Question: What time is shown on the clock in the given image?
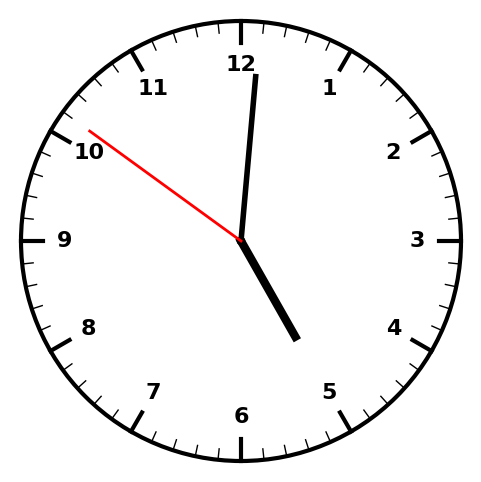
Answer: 05:00:51